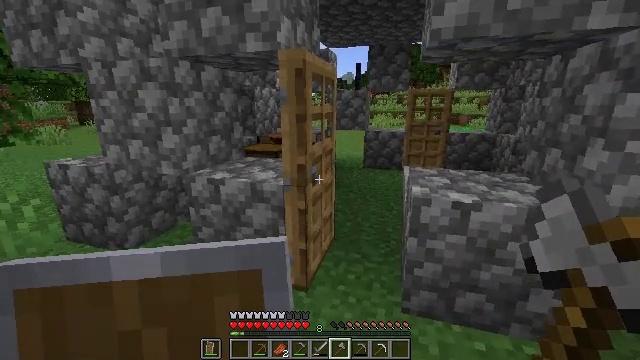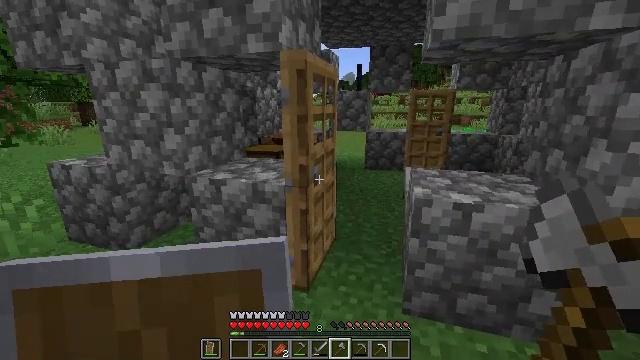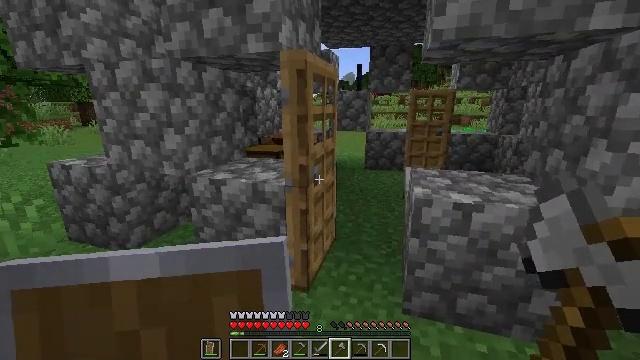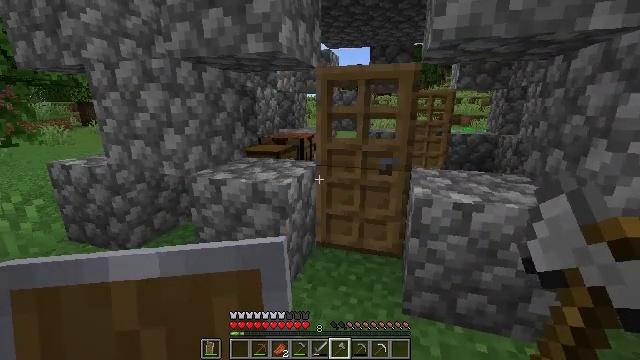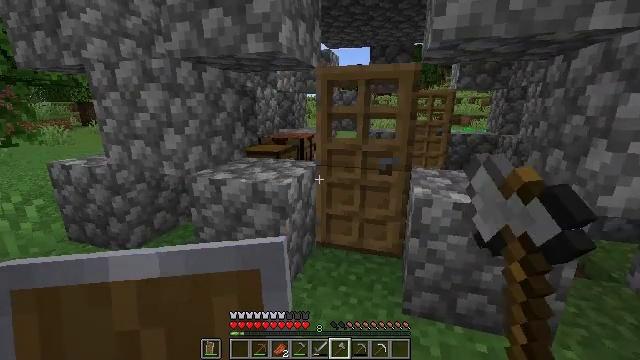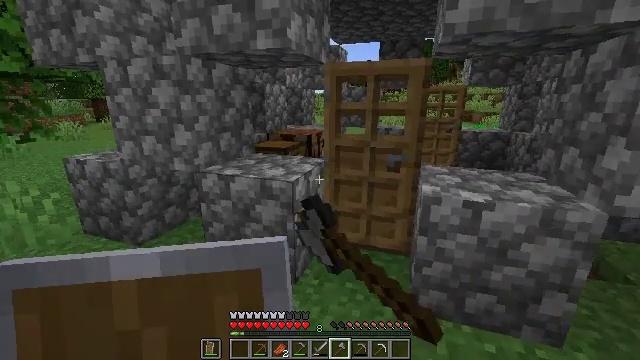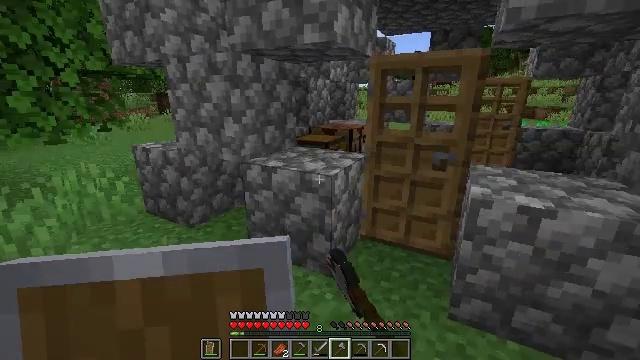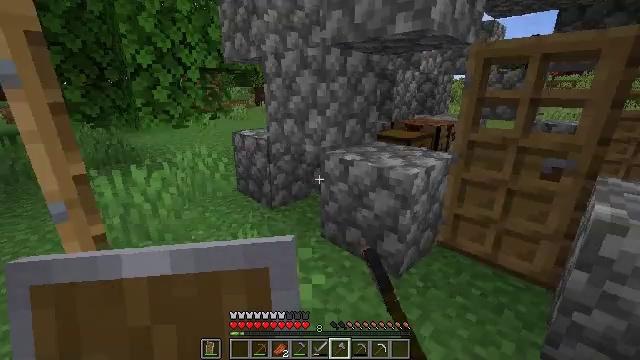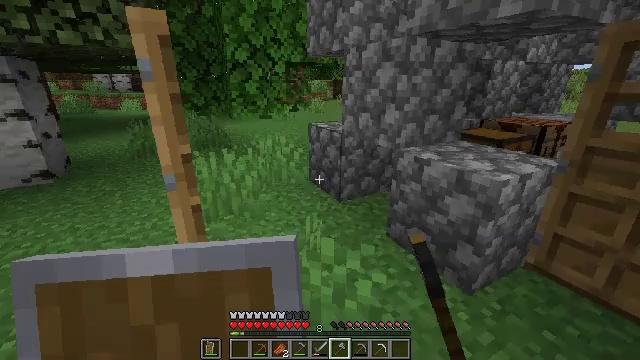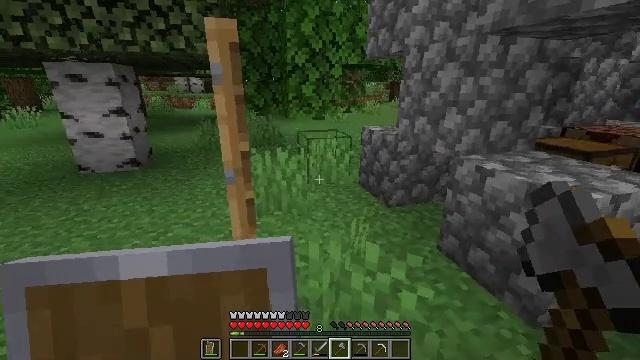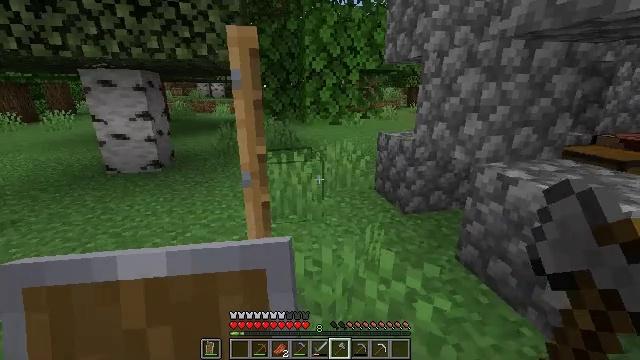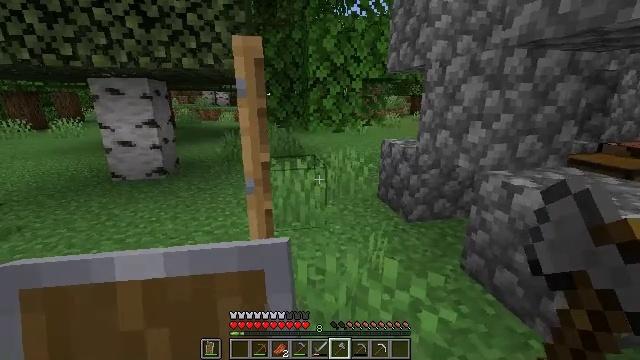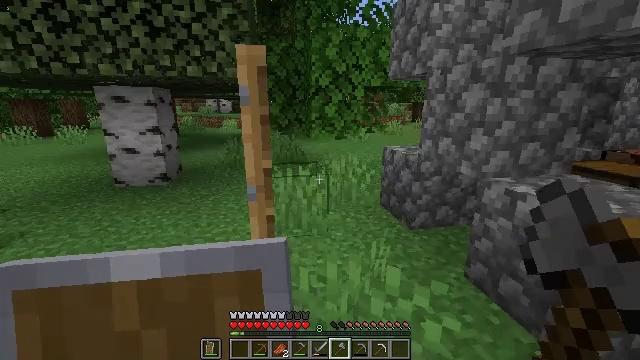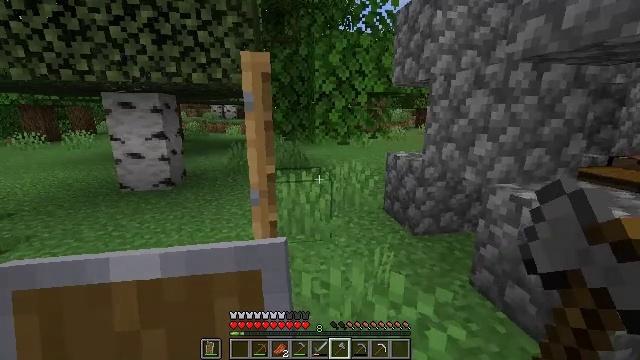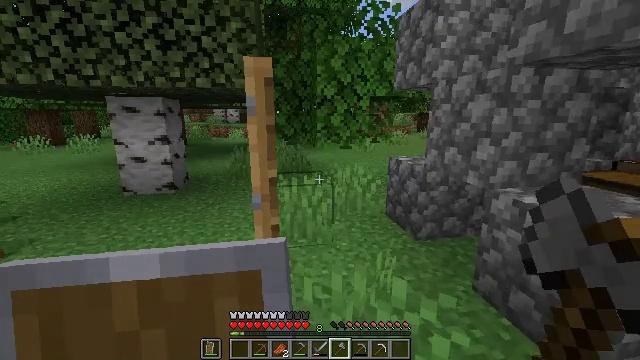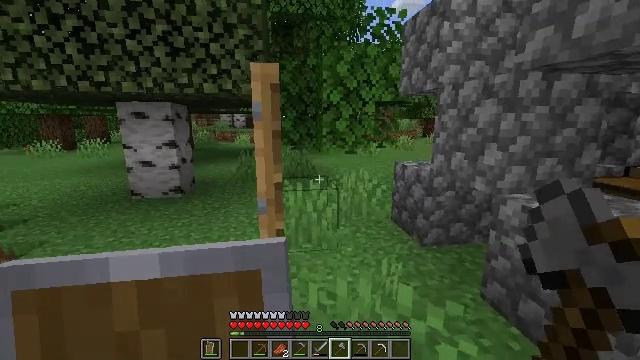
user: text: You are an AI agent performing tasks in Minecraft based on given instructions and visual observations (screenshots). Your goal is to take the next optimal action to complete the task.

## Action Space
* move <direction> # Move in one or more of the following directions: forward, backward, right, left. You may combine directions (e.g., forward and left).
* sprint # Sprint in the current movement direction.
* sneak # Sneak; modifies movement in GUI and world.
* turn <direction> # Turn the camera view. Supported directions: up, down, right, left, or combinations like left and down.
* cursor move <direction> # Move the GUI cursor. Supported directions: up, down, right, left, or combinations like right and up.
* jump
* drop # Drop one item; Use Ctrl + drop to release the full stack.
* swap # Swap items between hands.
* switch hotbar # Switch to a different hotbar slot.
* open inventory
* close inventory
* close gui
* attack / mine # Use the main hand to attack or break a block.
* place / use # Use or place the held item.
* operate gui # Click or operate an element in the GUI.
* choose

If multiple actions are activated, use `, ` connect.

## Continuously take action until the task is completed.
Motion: motion action
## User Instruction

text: Remove the oak door from its frame.
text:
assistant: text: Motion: no_op
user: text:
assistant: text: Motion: no_op
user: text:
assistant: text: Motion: use / place
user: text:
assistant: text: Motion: use / place
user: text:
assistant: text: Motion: turn left
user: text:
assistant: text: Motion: turn left and down
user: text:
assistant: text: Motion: turn left and down
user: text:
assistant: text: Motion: turn left and down
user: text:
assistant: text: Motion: turn left
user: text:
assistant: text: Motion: turn left and up
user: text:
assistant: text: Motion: turn up
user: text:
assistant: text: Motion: turn up
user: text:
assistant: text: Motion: turn up
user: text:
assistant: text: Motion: no_op
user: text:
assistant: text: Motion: turn left and up
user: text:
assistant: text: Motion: turn left
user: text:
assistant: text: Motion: turn left
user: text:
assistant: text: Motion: turn left
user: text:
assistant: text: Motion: turn left
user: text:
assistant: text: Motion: no_op
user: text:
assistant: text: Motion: no_op
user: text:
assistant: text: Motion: no_op
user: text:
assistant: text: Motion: attack / mine
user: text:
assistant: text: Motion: attack / mine
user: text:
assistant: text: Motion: attack / mine
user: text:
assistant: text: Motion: attack / mine
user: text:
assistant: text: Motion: attack / mine
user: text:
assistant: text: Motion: attack / mine
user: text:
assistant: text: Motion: attack / mine
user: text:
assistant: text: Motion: attack / mine